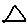
Label: triangle